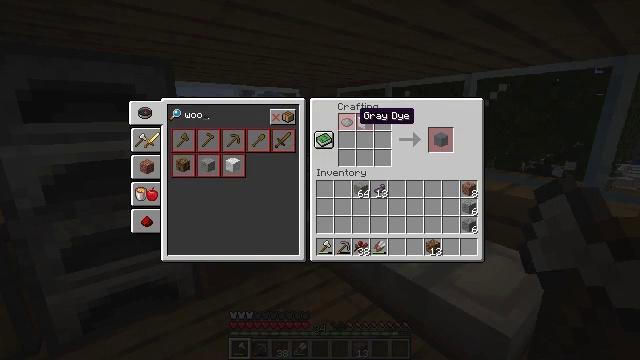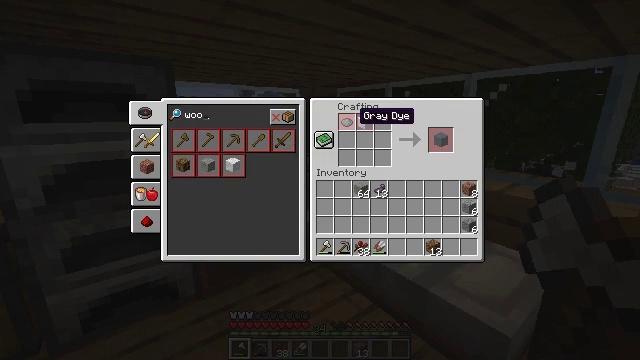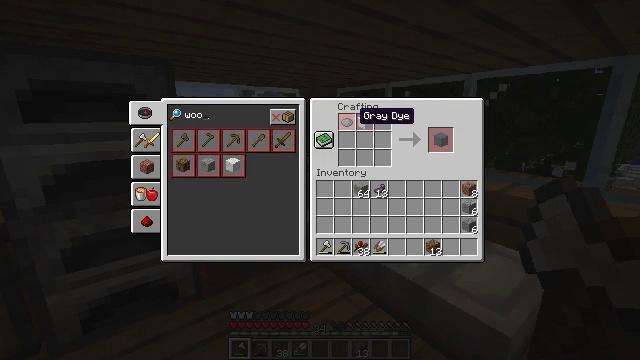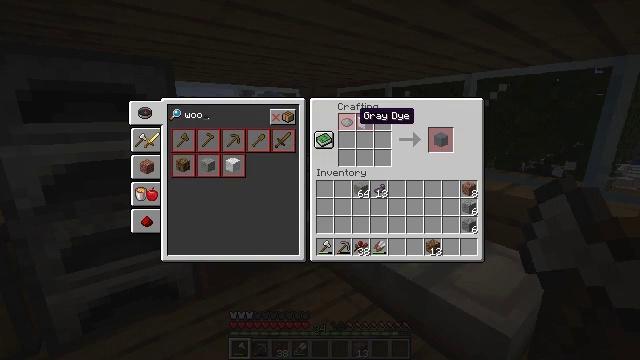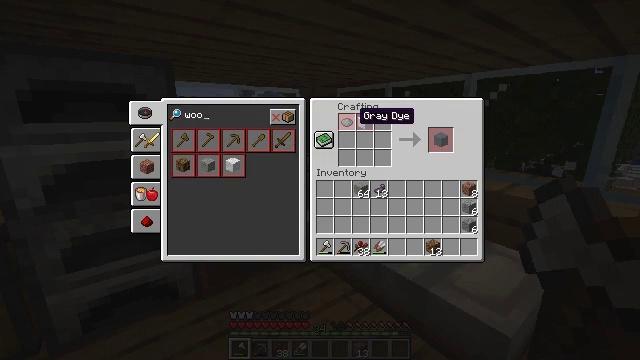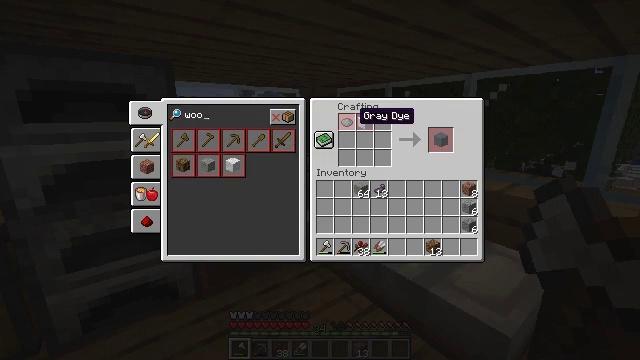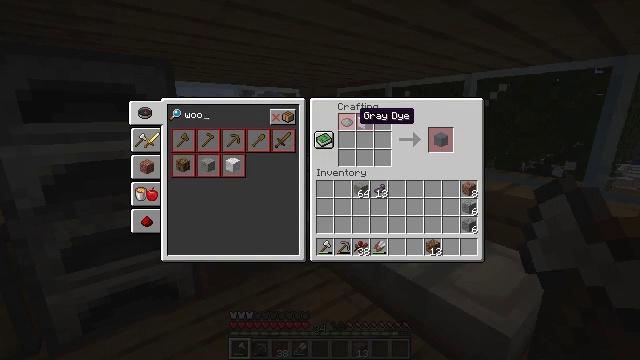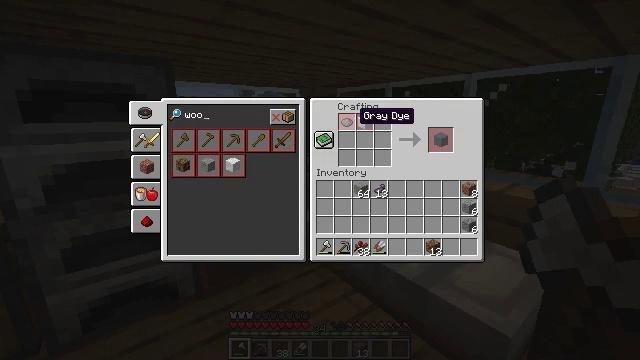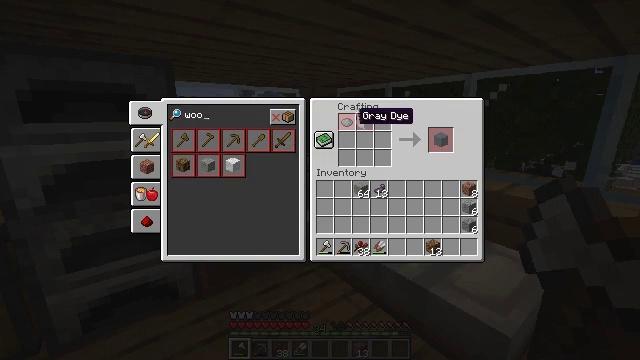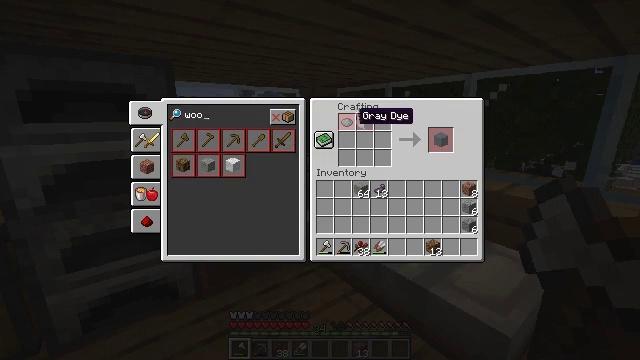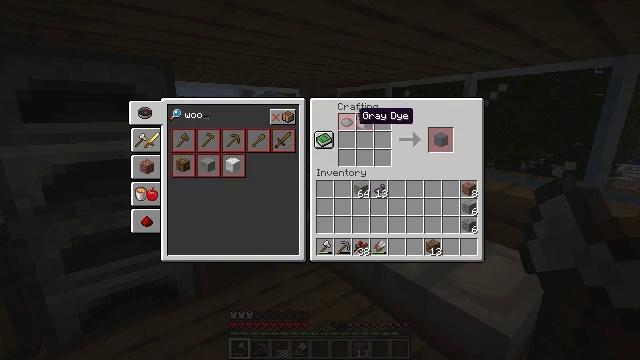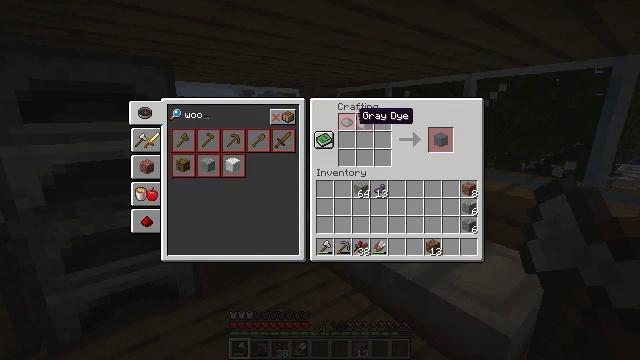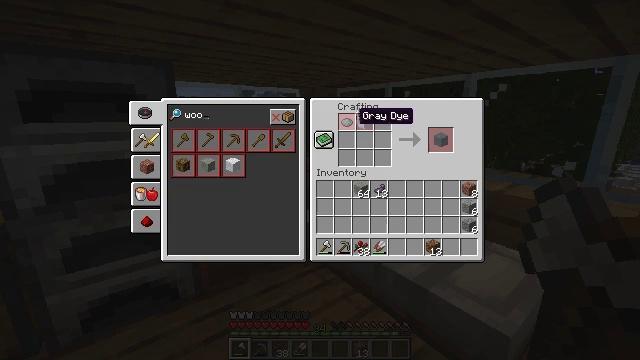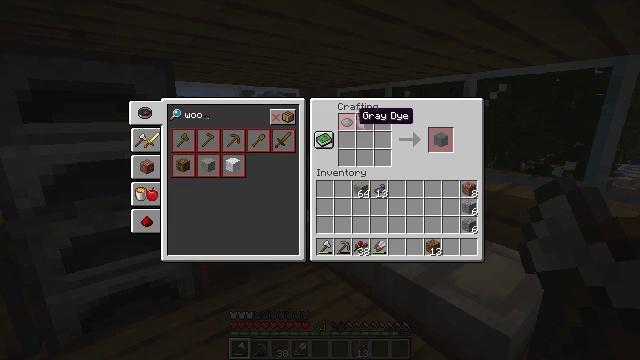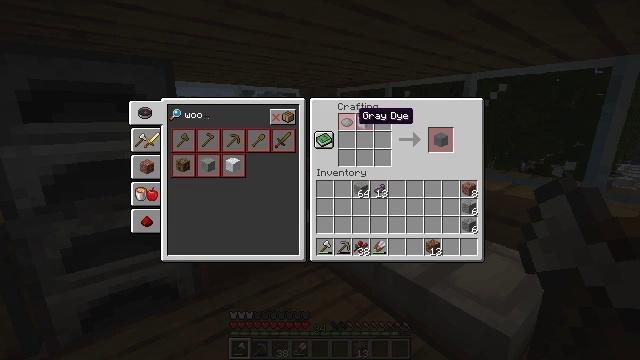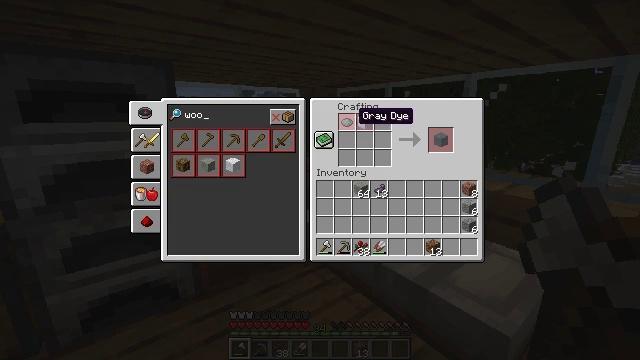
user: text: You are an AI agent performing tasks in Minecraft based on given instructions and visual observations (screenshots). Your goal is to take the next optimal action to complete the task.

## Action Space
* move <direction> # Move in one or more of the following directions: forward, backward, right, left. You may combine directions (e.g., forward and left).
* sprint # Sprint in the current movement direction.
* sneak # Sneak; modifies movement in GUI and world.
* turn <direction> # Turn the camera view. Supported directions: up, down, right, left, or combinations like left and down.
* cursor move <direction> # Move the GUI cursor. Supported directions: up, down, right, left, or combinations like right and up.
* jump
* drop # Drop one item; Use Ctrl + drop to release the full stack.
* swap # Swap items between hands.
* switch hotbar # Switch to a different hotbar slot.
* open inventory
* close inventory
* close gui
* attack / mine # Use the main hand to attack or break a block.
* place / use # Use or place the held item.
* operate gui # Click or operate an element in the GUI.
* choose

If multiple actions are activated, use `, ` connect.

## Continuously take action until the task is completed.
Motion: motion action
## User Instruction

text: Create black dye from resources.
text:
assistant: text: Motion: no_op
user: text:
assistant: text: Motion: no_op
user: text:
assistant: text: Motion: no_op
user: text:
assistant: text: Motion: no_op
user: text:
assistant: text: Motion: no_op
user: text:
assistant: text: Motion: no_op
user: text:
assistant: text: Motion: no_op
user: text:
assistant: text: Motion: no_op
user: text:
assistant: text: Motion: no_op
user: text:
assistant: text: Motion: no_op
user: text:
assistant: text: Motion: no_op
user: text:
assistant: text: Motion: no_op
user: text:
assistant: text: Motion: no_op
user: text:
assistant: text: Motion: no_op
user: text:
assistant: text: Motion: no_op
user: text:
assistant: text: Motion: no_op
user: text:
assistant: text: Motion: no_op
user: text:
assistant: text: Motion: no_op
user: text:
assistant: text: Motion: no_op
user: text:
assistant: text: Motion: no_op
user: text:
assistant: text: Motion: no_op
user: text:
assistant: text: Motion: no_op
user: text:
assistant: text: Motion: no_op
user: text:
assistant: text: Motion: no_op
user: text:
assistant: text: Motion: no_op
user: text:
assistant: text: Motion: no_op
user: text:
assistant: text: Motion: cursor move down
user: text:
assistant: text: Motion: cursor move down
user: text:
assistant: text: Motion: cursor move down
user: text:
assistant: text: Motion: no_op